Field crop: maize
Growth stage: 2
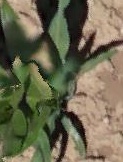
Species: maize